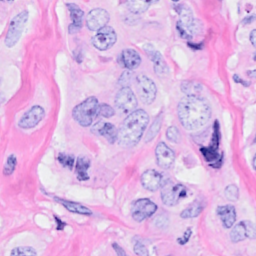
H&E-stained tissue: Breast